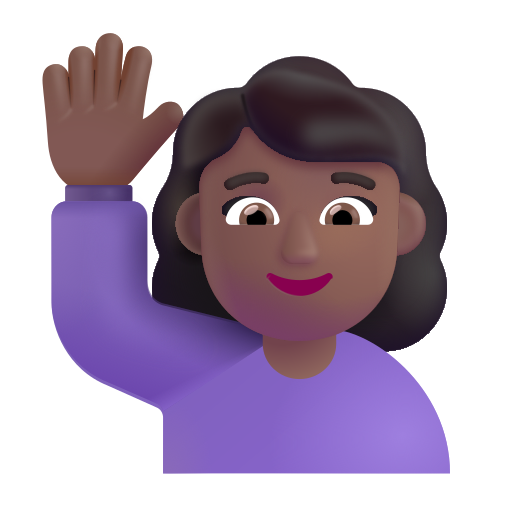
woman raising hand color  dark